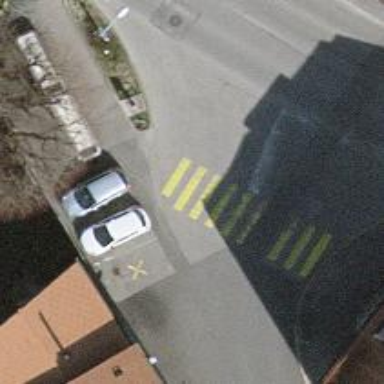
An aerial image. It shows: Zebra crossing on the road.